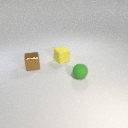
small green rubber sphere in front of small yellow rubber cube